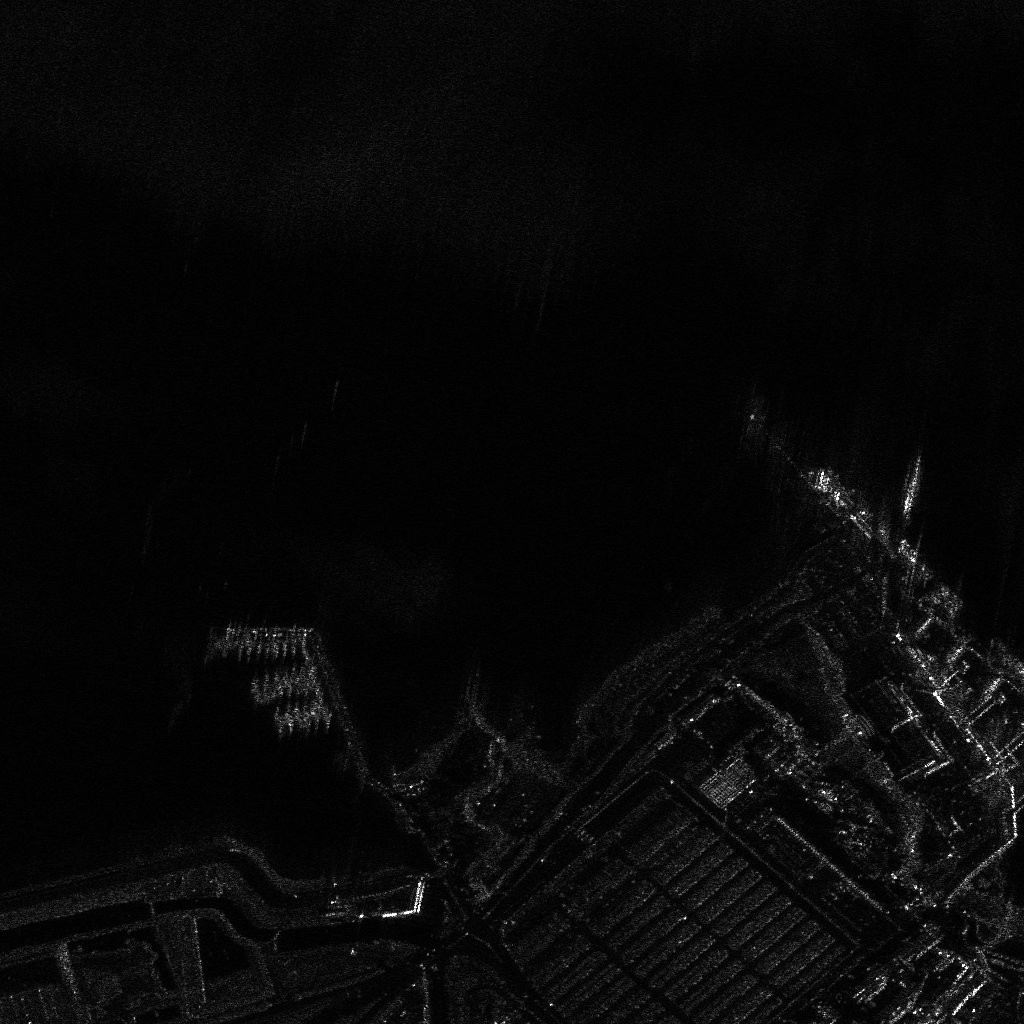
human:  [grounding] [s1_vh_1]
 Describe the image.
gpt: In the satellite image, there is  <ref>2 medium container </ref> <box>[[86, 53, 91, 55, 45], [79, 46, 84, 48, 45]]</box> located at right.